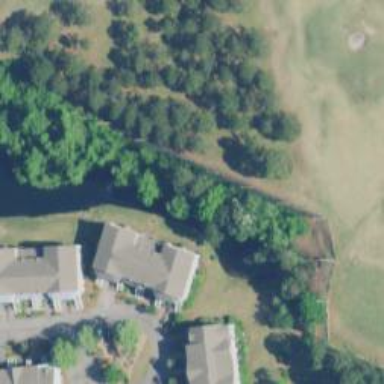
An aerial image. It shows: Water hazard on golf course. The hazard is natural water feature.